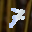
Label: 7